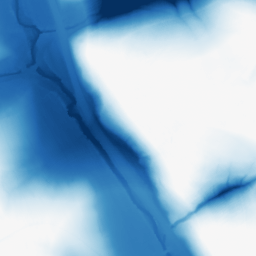
Category: morphological
Decomposition family: morphological
Decomposition parameters: operation: closing
size: 100
Upsampling method: bicubic
Upsampling parameters: scale: 8
Upsampling scale: 8